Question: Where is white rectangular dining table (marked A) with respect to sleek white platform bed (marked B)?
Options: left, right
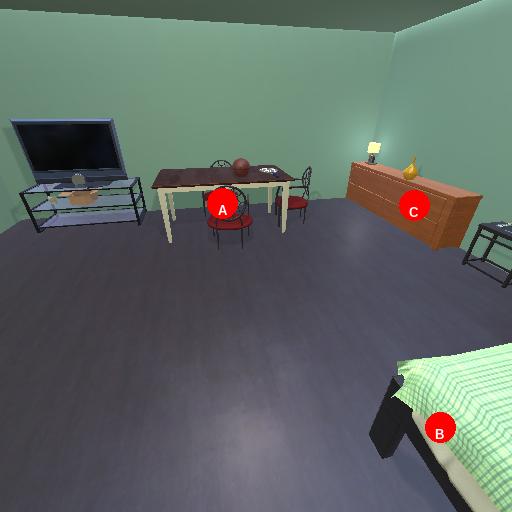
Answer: left